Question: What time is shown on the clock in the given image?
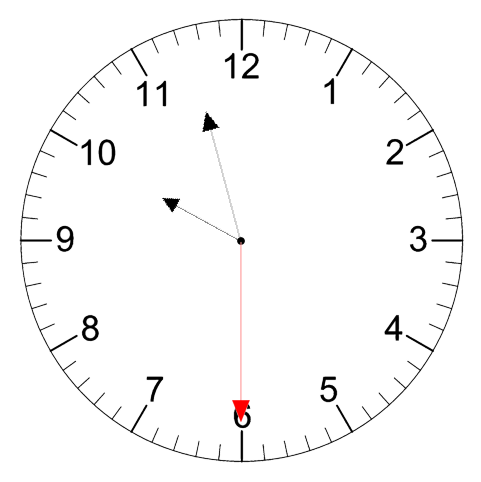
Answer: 09:57:30